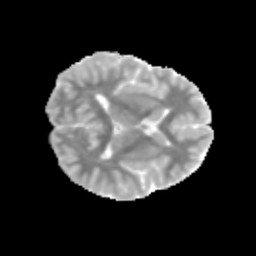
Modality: MD
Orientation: axial
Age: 10
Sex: female
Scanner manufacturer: siemens
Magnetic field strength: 3 T
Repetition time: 3.8 s
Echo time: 0.07 s